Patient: sex F, age 60
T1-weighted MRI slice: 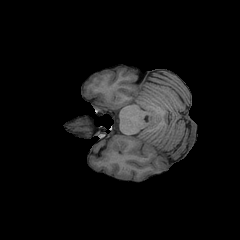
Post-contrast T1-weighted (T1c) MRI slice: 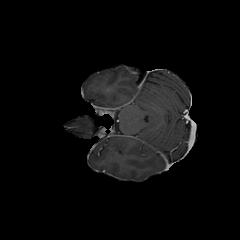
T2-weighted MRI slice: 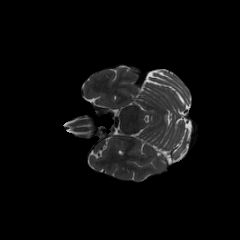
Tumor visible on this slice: no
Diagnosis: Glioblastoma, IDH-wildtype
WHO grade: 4